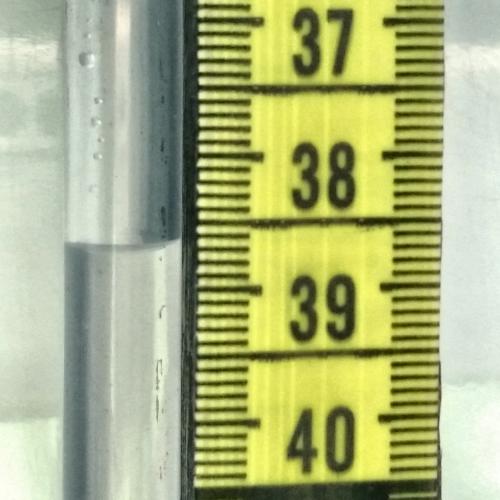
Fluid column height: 38.6 cm